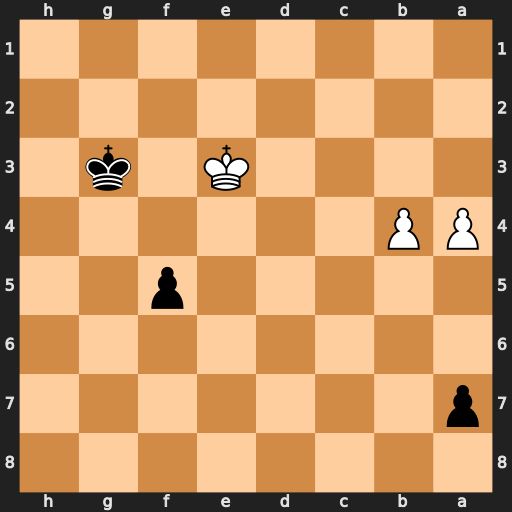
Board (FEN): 8/p7/8/5p2/PP6/4K1k1/8/8
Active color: b
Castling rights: -
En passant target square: -
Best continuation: f4+ Ke2 Kg2 b5 f3+